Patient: sex F, age 56
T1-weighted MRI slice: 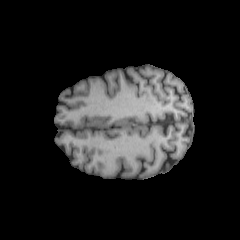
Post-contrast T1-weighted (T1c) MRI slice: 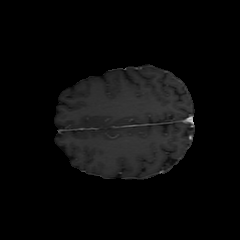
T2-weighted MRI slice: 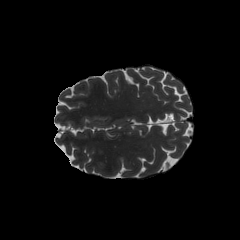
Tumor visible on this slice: no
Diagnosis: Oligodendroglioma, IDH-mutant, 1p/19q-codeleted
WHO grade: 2